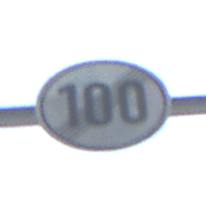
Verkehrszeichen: EndeGeschwindigkeit100
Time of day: MorningAfternoon
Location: Outdoor (Urban)
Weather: PartlyCloudy
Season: NotSpecified
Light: Natural